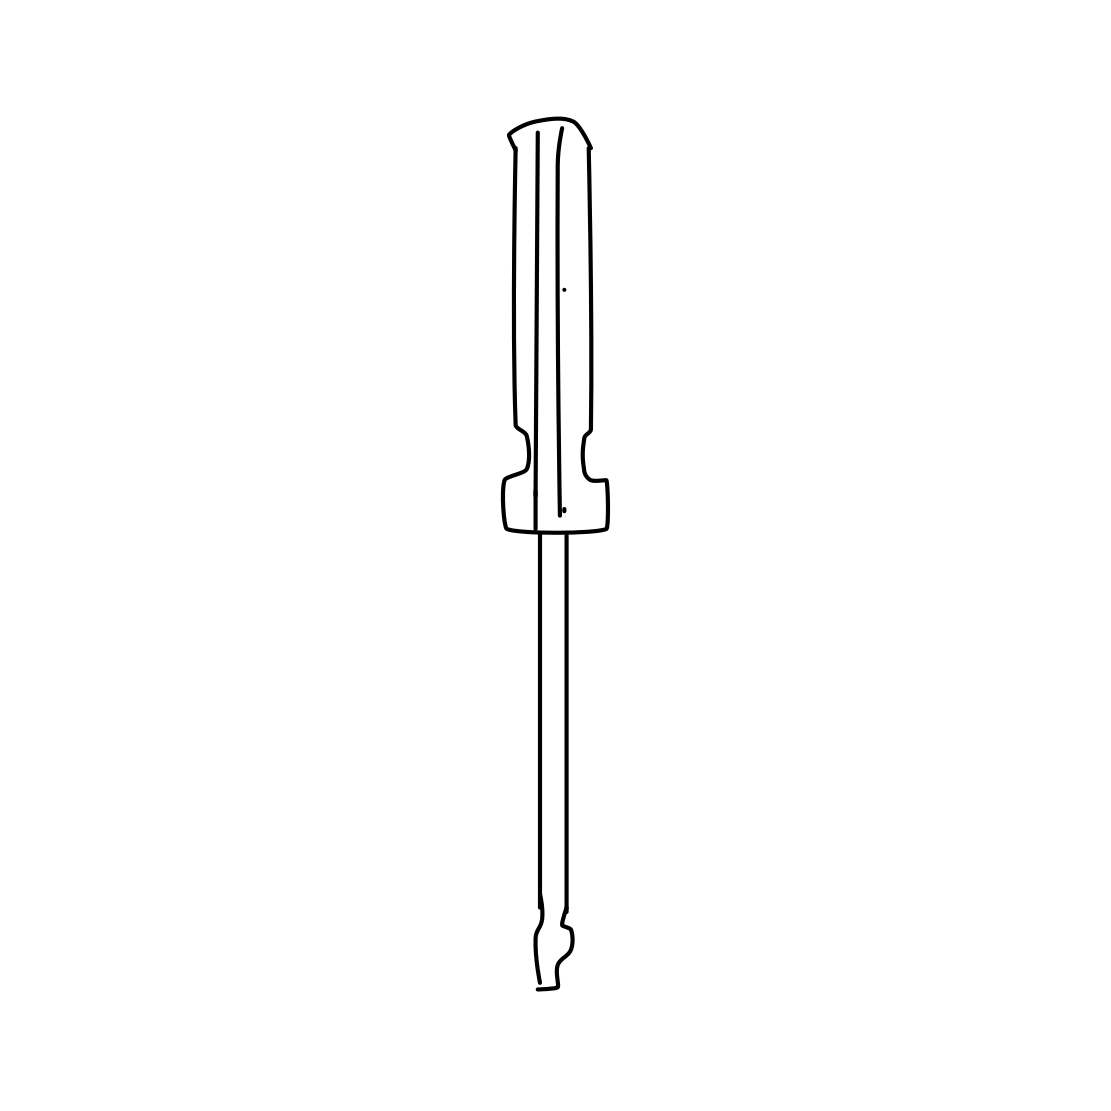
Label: screwdriver